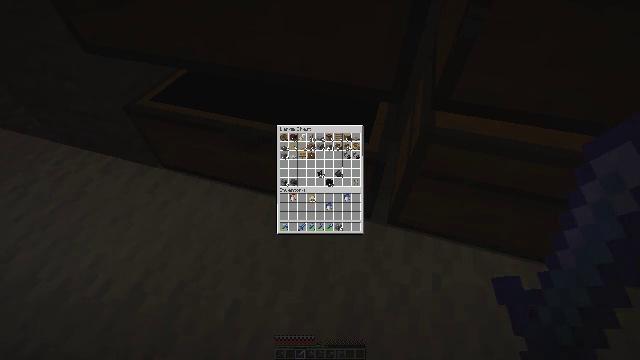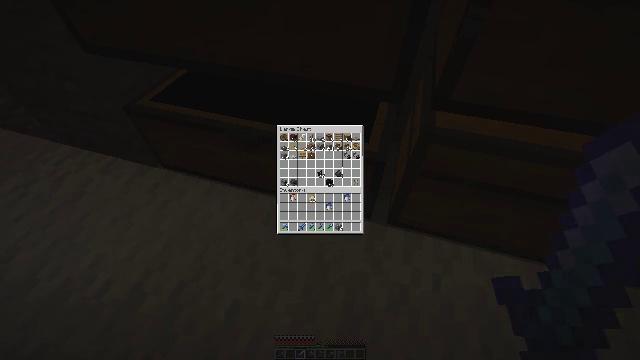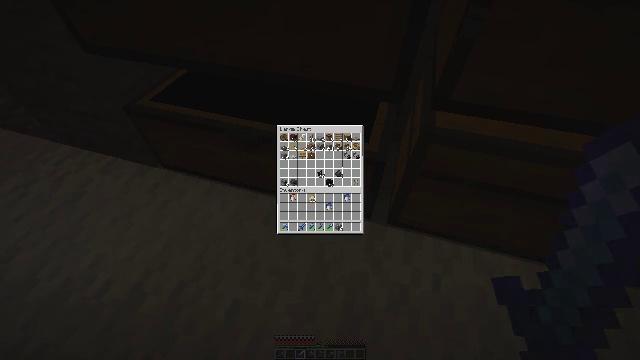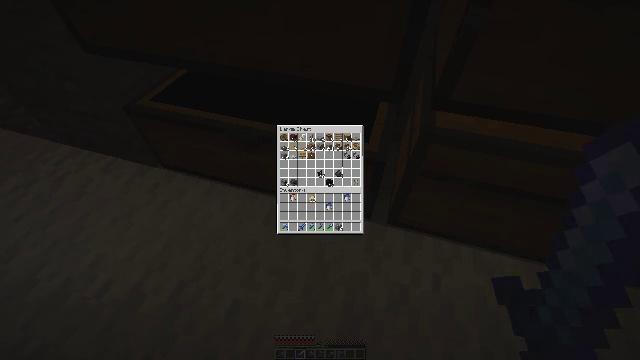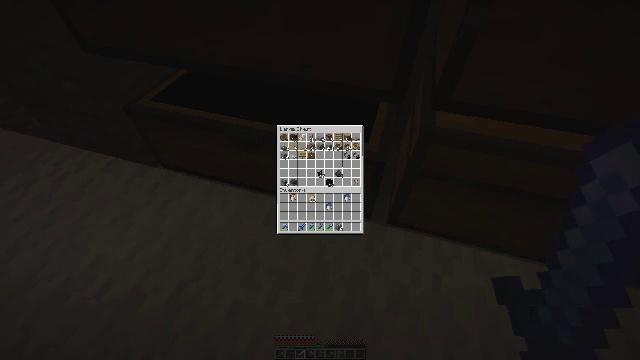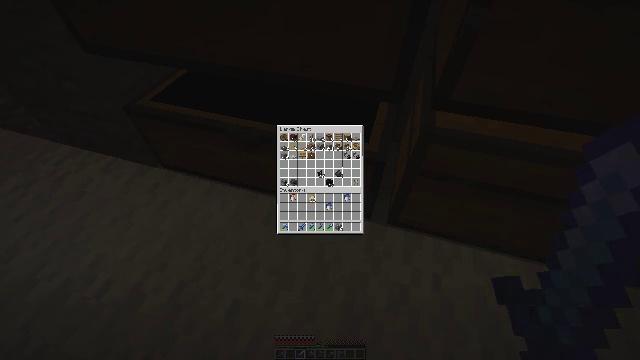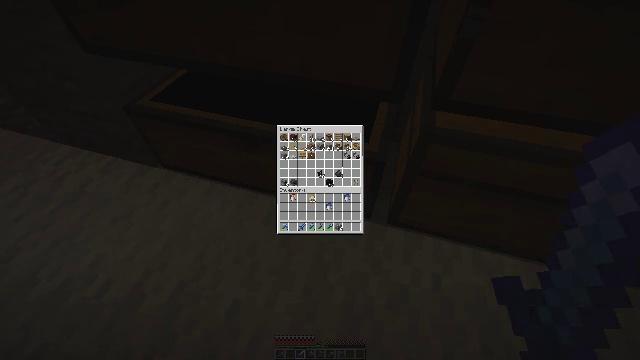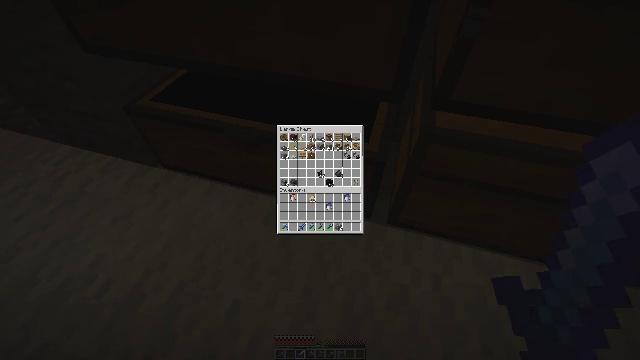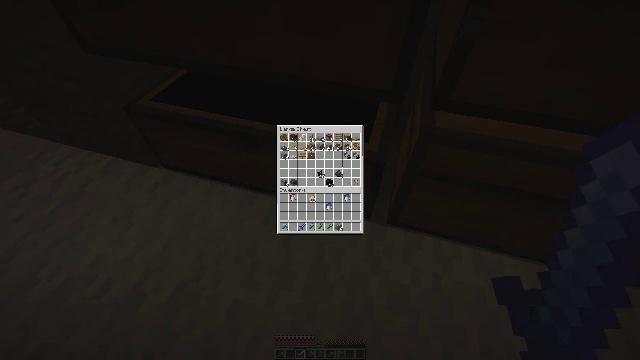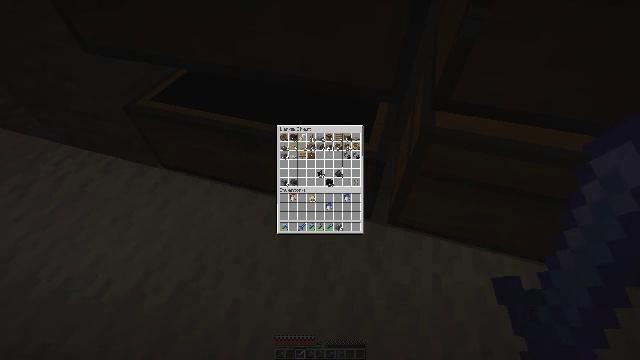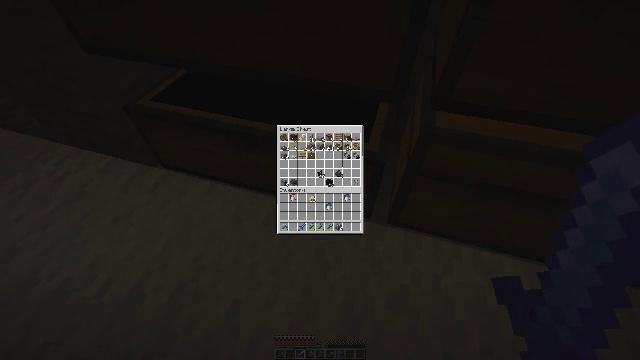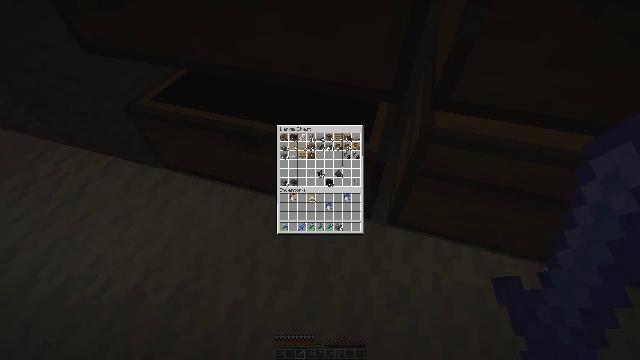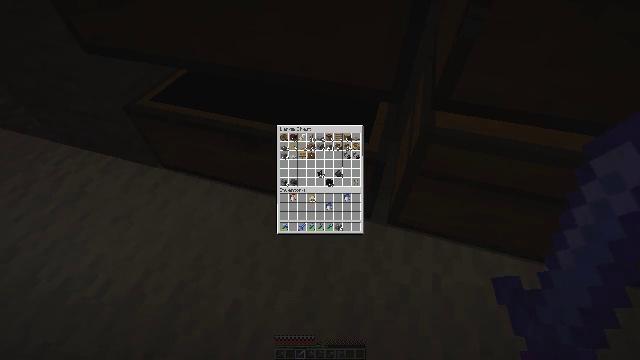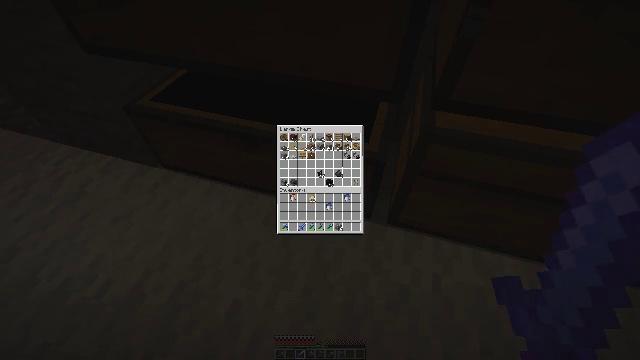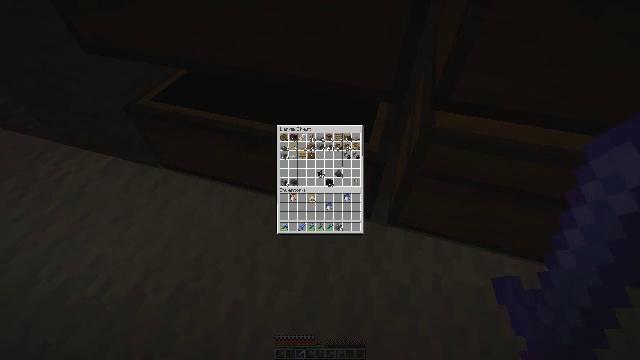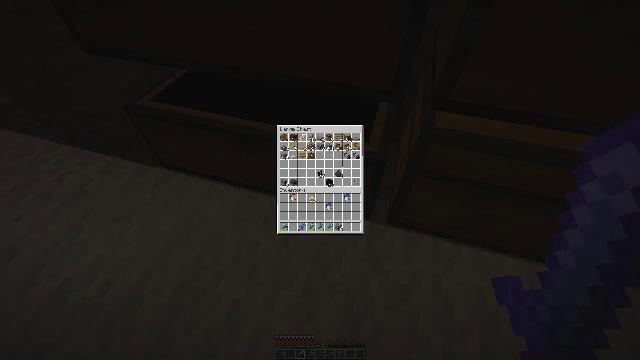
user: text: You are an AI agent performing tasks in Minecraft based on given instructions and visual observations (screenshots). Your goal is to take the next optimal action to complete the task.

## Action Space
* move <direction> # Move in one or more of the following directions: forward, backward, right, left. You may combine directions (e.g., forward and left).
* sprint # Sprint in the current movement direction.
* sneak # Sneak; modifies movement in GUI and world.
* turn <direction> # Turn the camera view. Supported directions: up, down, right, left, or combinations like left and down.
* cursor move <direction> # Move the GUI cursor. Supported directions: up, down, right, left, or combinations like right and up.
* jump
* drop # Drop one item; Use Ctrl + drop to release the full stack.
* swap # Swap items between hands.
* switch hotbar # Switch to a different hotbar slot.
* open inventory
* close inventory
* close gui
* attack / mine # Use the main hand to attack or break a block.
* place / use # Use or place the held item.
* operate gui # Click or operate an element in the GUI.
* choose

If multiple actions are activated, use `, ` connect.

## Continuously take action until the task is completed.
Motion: motion action
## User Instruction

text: Remove and gather vines.
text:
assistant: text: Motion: no_op
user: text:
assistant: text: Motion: no_op
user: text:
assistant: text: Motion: no_op
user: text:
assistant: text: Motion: no_op
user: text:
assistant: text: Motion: no_op
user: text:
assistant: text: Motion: no_op
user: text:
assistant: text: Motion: no_op
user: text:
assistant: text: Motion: no_op
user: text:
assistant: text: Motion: no_op
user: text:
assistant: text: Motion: no_op
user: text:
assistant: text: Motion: no_op
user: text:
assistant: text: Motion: no_op
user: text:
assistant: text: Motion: no_op
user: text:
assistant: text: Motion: no_op
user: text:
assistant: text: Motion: no_op
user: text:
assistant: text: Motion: no_op
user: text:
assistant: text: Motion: no_op
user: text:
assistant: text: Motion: no_op
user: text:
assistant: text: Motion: no_op
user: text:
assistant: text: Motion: no_op
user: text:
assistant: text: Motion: no_op
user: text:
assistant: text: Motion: no_op
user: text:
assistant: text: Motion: no_op
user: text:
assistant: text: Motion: no_op
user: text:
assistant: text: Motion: no_op
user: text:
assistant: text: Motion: no_op
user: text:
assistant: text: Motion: no_op
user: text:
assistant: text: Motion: no_op
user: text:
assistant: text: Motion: no_op
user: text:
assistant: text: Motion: no_op